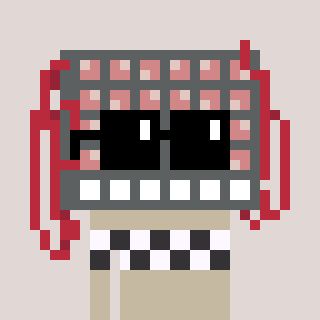
a pixel art character with square black sunglasses, a turing-shaped head and a bege-colored body on a warm background